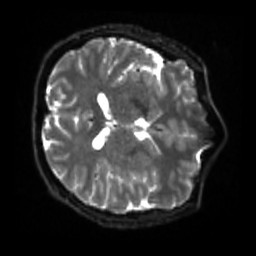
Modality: sbref
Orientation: axial
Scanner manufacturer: siemens
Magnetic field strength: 3 T
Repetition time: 4 s
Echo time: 0.0594 s